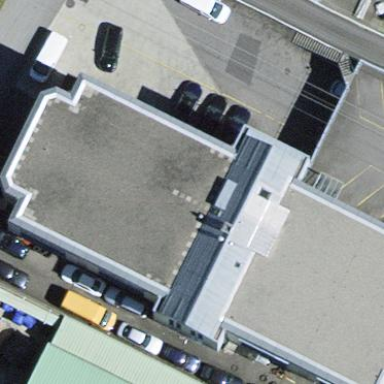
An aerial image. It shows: Commercial building.